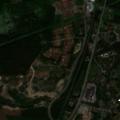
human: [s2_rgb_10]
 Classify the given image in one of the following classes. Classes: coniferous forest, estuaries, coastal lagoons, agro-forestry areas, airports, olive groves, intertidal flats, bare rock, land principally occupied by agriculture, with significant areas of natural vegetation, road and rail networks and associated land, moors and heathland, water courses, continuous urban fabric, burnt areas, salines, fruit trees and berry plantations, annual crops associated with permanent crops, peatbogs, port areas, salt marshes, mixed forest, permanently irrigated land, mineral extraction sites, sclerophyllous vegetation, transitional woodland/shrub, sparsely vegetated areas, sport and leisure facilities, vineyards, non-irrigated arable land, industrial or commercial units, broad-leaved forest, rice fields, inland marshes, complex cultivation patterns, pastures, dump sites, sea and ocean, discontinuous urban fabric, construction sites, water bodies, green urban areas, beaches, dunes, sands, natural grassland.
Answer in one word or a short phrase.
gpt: discontinuous urban fabric, broad-leaved forest, coniferous forest, transitional woodland/shrub